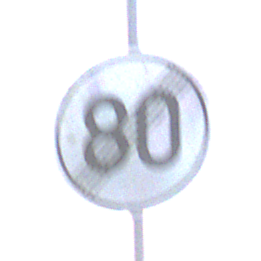
Verkehrszeichen: EndeGeschwindigkeit80
Umgebung: Outdoor, Nature
Tageszeit: SunriseSunset
Wetter: PartlyCloudy
Licht: Natural
Jahreszeit: NotSpecified
Kontrast: HighContrast